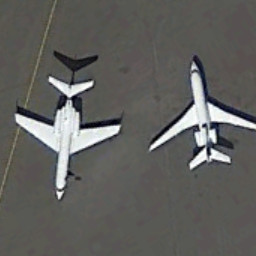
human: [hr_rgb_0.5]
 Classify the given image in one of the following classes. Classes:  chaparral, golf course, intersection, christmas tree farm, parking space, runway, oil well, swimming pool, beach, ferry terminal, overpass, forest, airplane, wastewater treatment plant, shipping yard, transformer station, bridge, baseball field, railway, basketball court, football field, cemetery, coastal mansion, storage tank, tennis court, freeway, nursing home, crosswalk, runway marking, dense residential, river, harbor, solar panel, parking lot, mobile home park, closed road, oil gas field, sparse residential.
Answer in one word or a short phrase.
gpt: airplane